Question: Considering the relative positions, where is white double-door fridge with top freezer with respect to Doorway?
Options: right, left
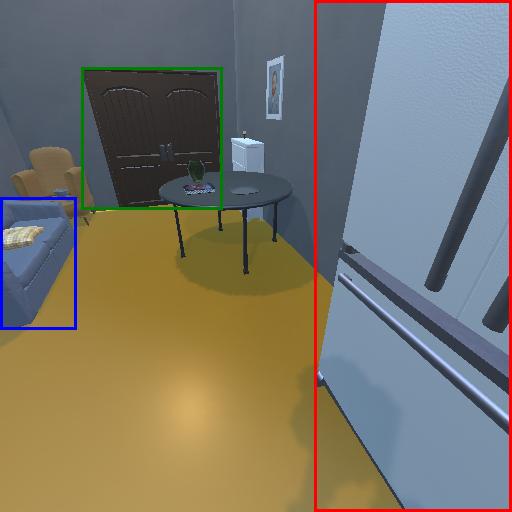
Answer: right